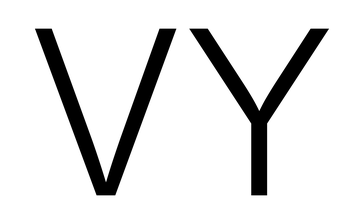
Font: Inter_Light